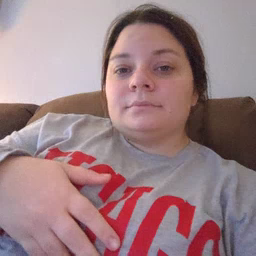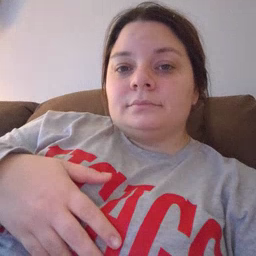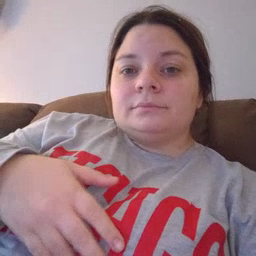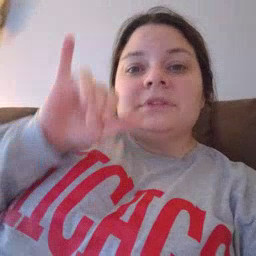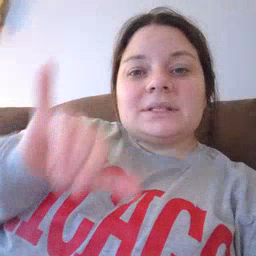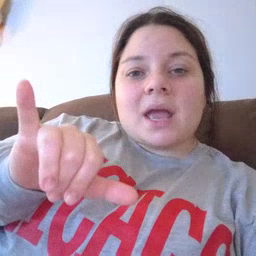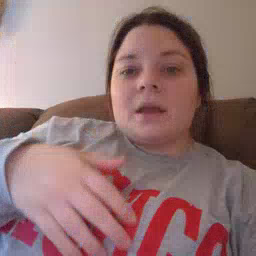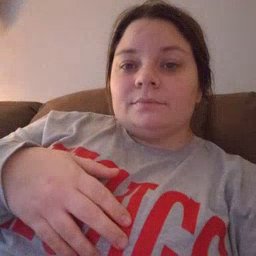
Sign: stay